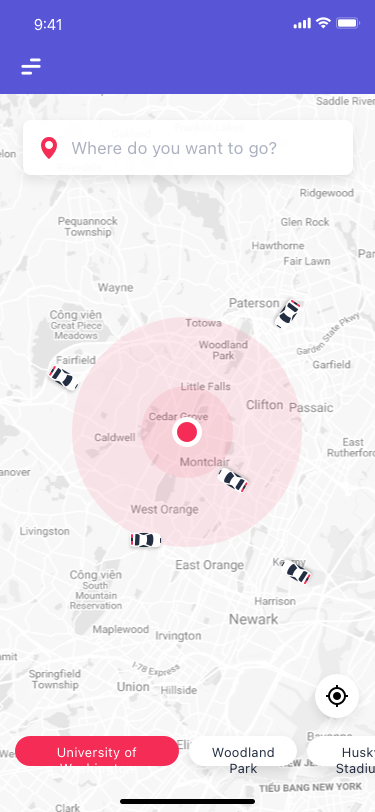
Text in this UI design:
University of Washington
Woodland Park
Husky Stadium
Where do you want to go?